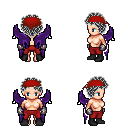
a pixel art fantasy rpg character, female body template, human, light skin, purple wings, red pants, gray curly afro hairstyle, red bandana, metal gloves, black shoes, four views (front, back, left, right), 2x2 character sprite sheet, small pixel art, hard edges, no anti-aliasing